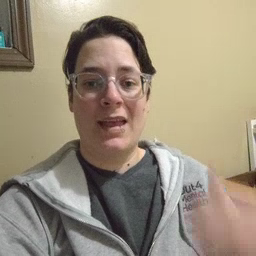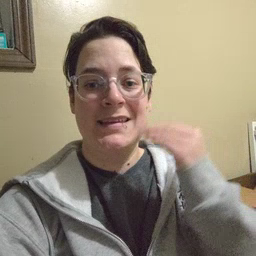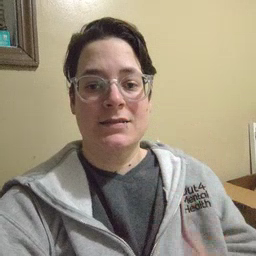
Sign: head